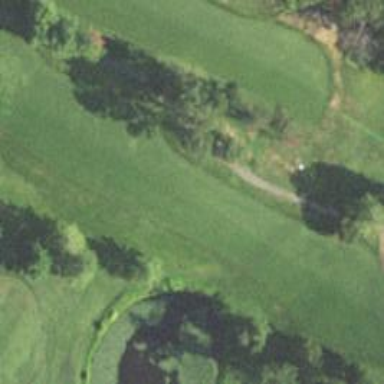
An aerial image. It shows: Golf hole.